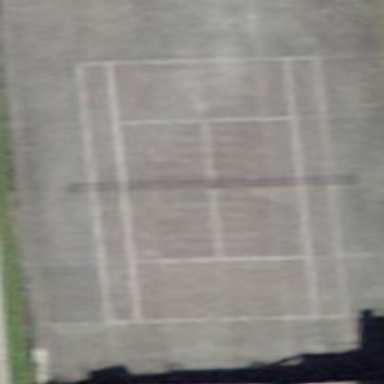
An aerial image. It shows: Tennis court in leisure pitch.